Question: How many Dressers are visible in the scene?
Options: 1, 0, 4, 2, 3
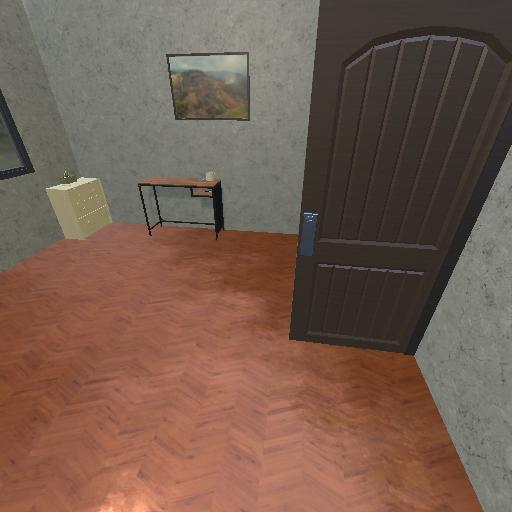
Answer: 1